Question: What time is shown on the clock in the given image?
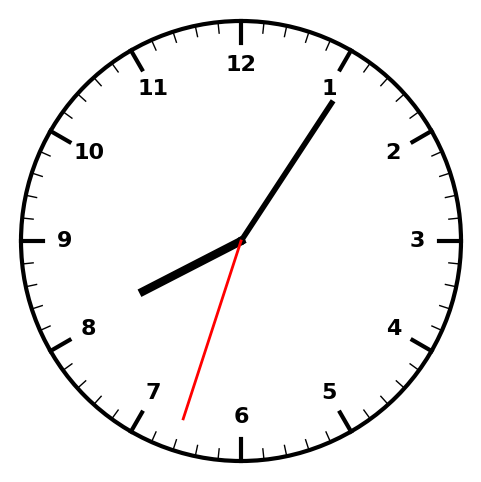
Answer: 08:05:33